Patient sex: M
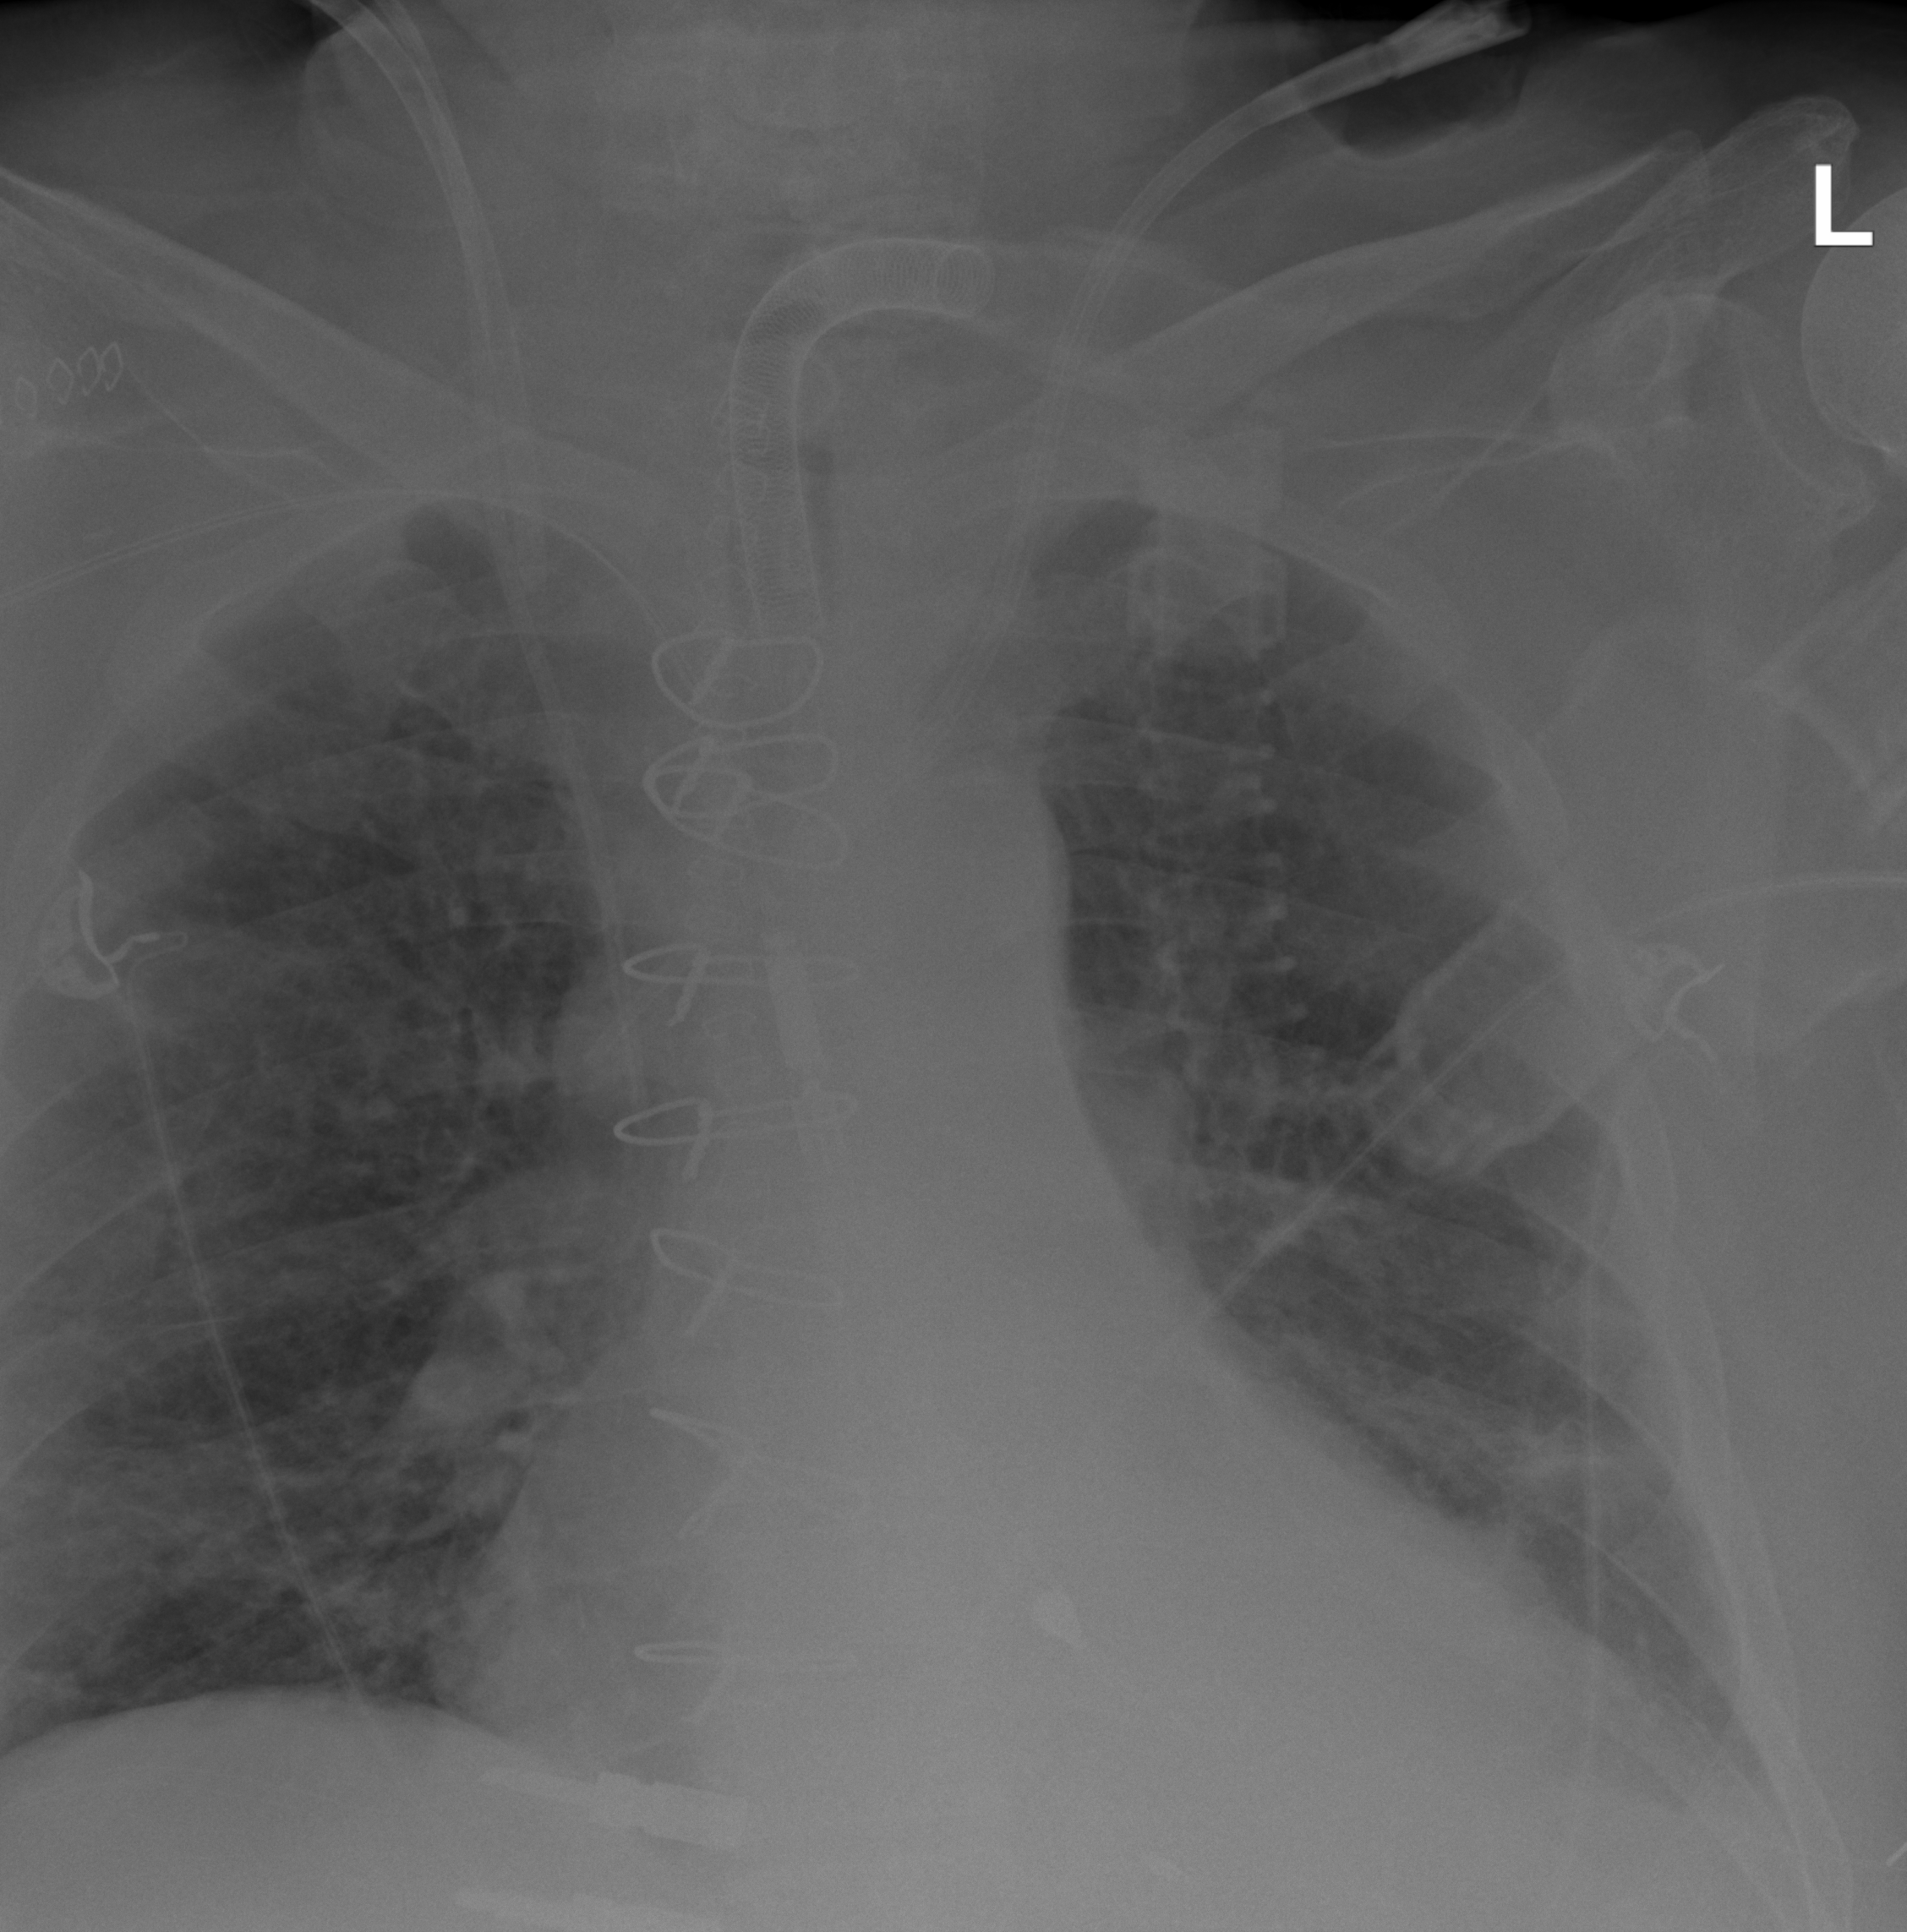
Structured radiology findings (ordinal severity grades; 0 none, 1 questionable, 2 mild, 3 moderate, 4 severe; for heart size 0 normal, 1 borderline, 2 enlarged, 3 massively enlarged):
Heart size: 1
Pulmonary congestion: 2
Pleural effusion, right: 0
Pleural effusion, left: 2
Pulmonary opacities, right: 0
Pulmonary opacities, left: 0
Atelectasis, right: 0
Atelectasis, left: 2